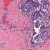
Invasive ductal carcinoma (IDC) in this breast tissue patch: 0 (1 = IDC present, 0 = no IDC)